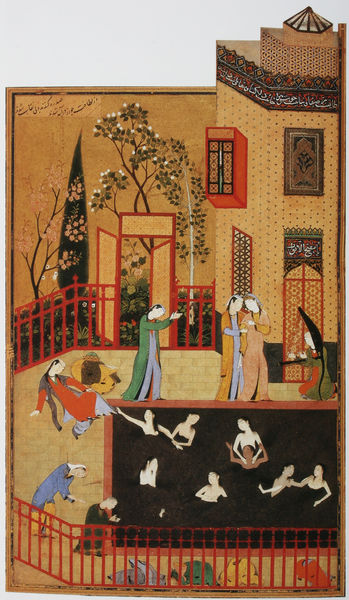
Titel: Bathing Maidens Observed by the Eavesdropping Master
Künstler: (nicht gesichert)
Standort: London
Institution: British Library
Schlagwörter: baum, blau, blätter, gemälde, mann, nackt, wasser, weiß, baden, badende, bäume, frauen, gelb, grün, menschen, mädchen, ocker, blume, blumen, braun, bunt, damen, fenster, frau, grau, kleid, kleider, männer, orange, schwarz, skizze, tür, zeichnung, blüte, blüten, dach, gebäude, haus, rot, schirm, sonnenschirm, tiere, zaun, beige, gesellschaft, gespräch, malerei, muster, architektur, kleidung, brüstung, gitter, boden, gold, paar, musik, pflanze, prostituierte, rosa, brunnen, kinder, turm, bassin, garten, ranken, hellblau, balkon, farbig, japan, schrift, liebe, papier, fassade, perspektive, hof, tapete, freizeit, dekor, handtuch, geländer, japanisch, schriftzeichen, frühling, tor, bad, spiel, tusche, innenhof, buch, orient, palast, schwimmen, dachfenster, zypresse, sex, becken, asien, druck, stich, seite, illustration, asiatisch, pool, heiter, schlamm, ranke, china, entspannung, ehepaar, arabisch, harem, gotisch, hölle, mittelalter, zeder, frühjahr, geistlich, miniatur, frauenbad, wandbehang, islam, jungbrunnen, kirschbaum, spass, fenser, paare, zweidimensional, quelle, badeszene, geböude, buchmalerei, lange gewänder, kimono, baumblüte, kirschblüte, persisch, jan, fernost, kalenderblatt, kirschblüten, magnolie, ropt, persich, grauen, sozialgeschichte, gemälder, umzäunt, massage, badetag, blühender, damenbad, fange, gebrüder limburg, krische, moorbad, mätressen, schlammbad, wellness, schriftzeiche, roter zaun